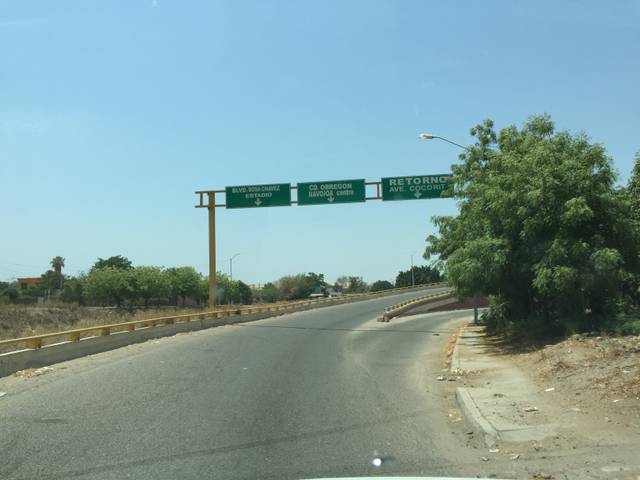
Region: Mexico
Coordinates: 27.069, -109.438